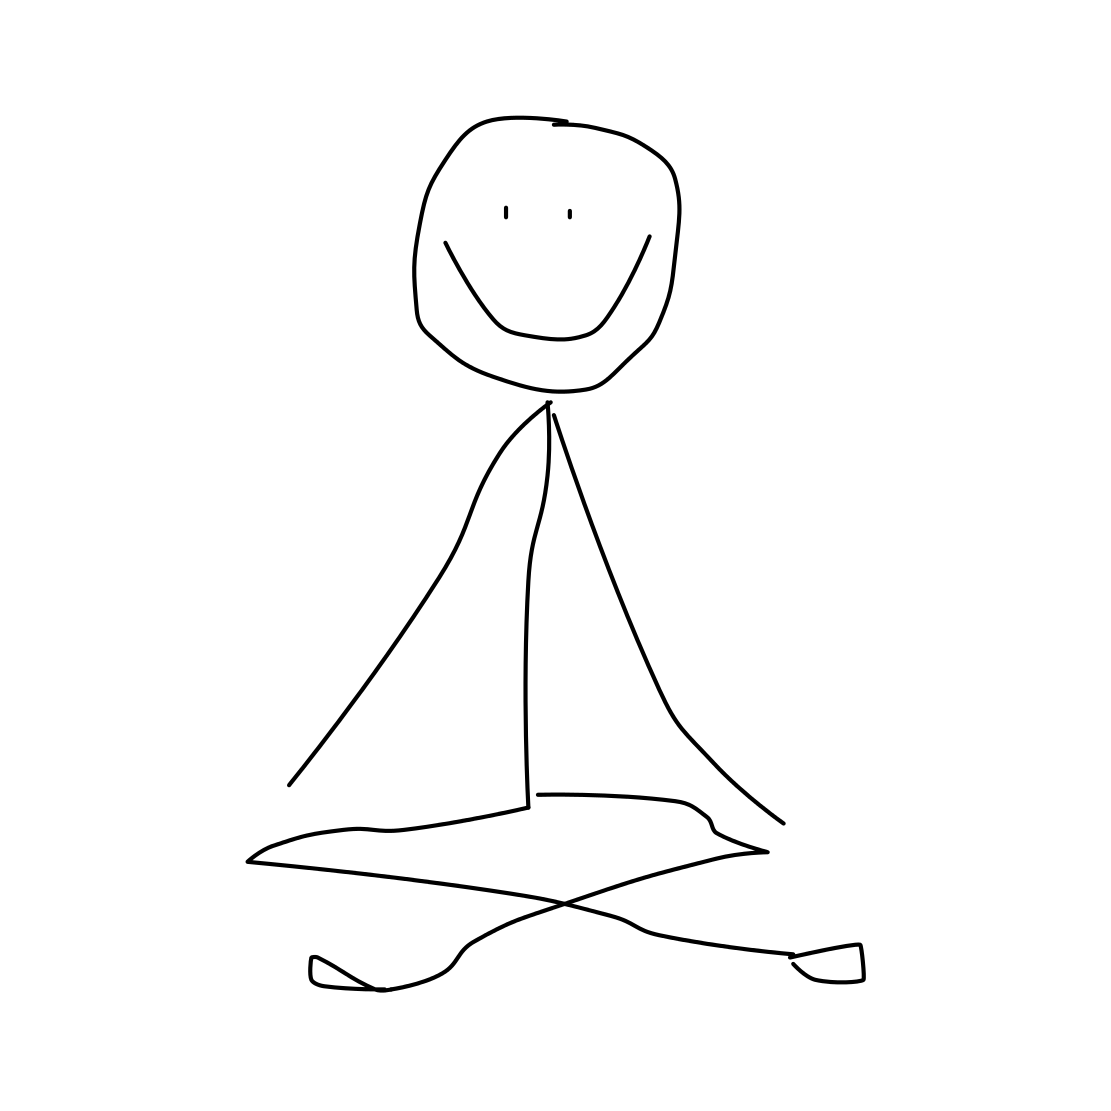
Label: person sitting